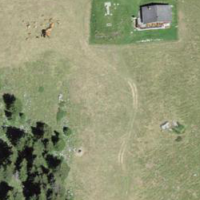
EUNIS habitat code: 23
Species observed at this site:
Picea abies
Ajuga reptans